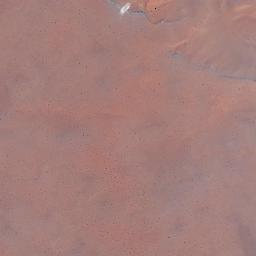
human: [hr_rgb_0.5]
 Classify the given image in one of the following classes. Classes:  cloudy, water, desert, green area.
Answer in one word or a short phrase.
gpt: desert